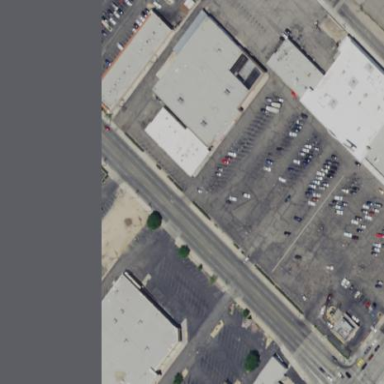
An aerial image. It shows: Retail building.